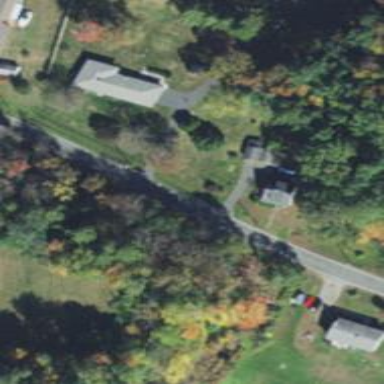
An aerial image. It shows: Driveway.